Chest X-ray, AP view. Patient: 23 years old, sex M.
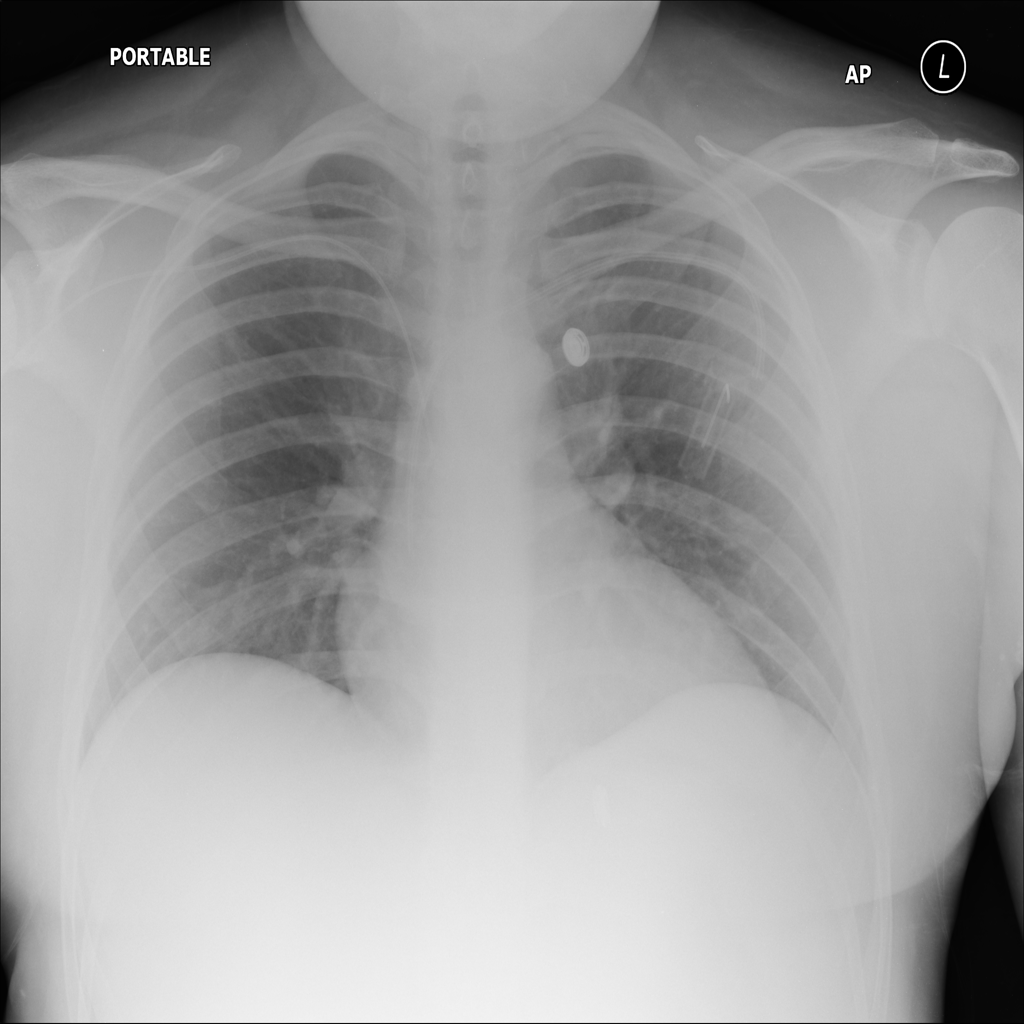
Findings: No Finding